Question: I've got a table from an existing LabView VI (ewww!) that I need to replicate in C#. The table is shown in the image below. Each field will be populated with data returned by status queries to an external device, likely from within a dedicated status thread (when I implement it...). Is there any control, or direction I should take when extending an existing control for the table-like display of my query results? DataGridView seems like overkill for this, but the table layout container populated with TextBox controls seems inelegant. I'd like some insight, if anyone can offer it. Also, please feel free to shut me down if this has been asked already (though my search turned up nothing I could relate to...). Thanks.

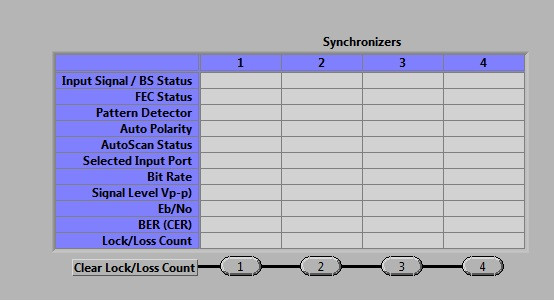
Answer: DataGridView is the only suitable control here. Anything else either doesn't have enough grid editing capabilities (like ListView) or is fugly-slow like individual controls in a TLP.